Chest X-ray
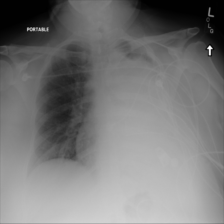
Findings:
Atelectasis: negative
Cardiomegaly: negative
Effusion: negative
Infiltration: negative
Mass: negative
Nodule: negative
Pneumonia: negative
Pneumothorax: negative
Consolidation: negative
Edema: negative
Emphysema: negative
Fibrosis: negative
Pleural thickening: negative
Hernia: negative